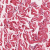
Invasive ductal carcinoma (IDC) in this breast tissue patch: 0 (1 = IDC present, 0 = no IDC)